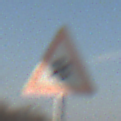
Verkehrszeichen: SchneeOderEisglaette
Umgebung: Outdoor, Nature
Tageszeit: MorningAfternoon
Wetter: PartlyCloudy
Licht: Natural
Jahreszeit: NotSpecified
Kontrast: HighContrast